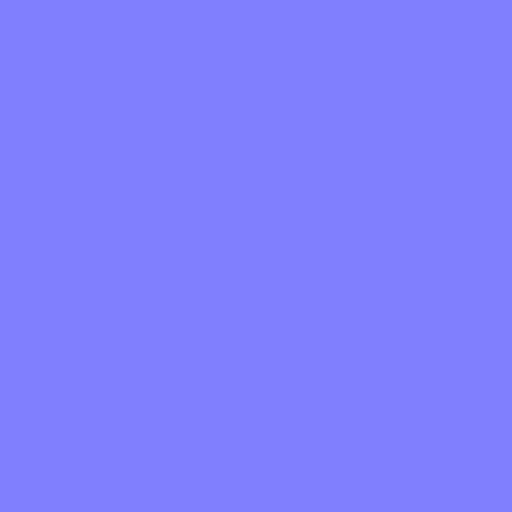
grey metal smooth